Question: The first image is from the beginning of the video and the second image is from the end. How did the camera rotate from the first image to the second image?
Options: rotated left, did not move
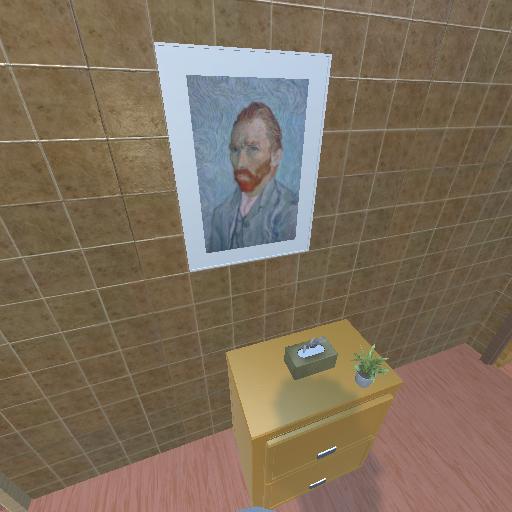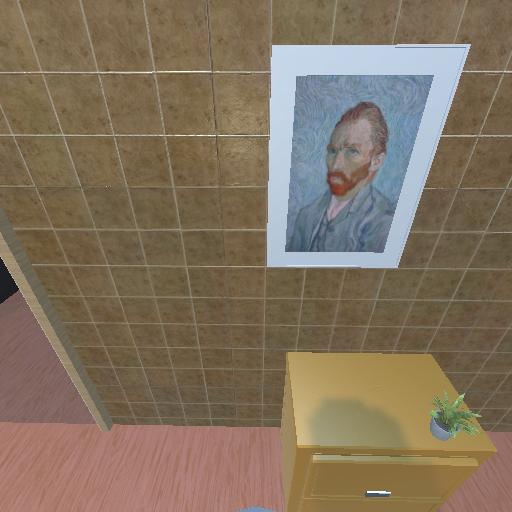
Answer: rotated left